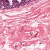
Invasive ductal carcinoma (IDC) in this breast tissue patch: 0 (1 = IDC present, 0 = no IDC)